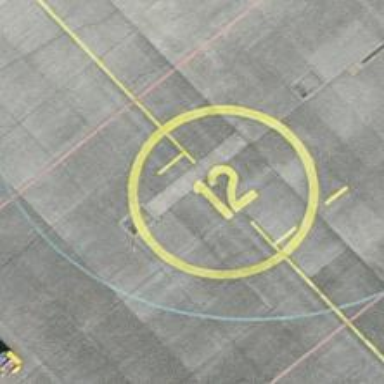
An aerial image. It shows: Image showing helipad at airport.